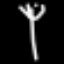
Label: fork